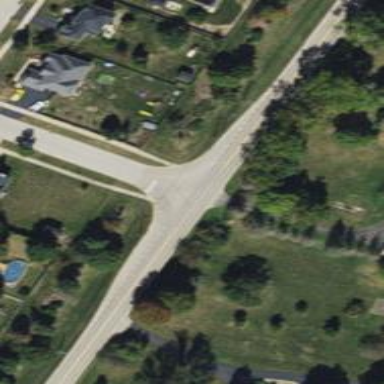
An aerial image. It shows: Road with stop sign.